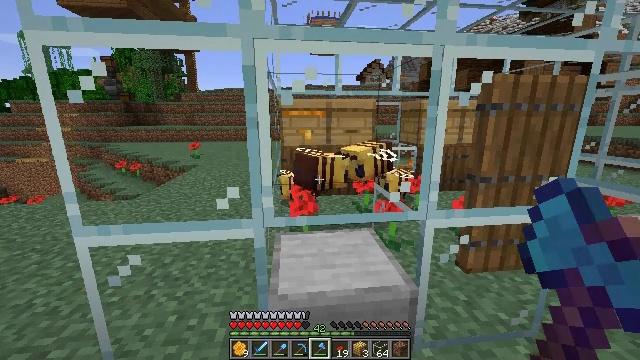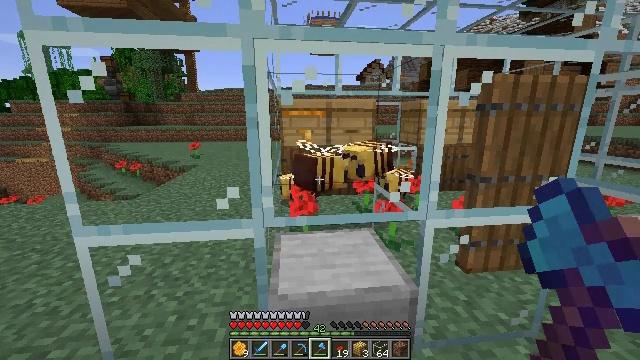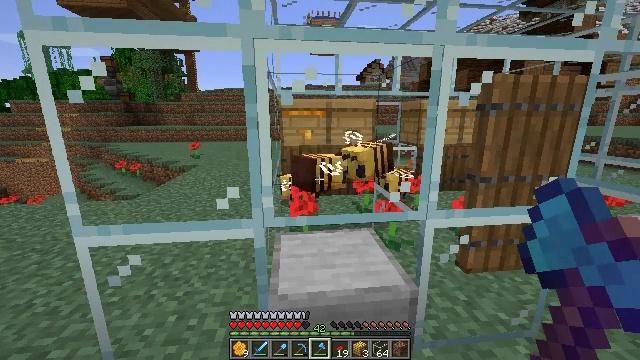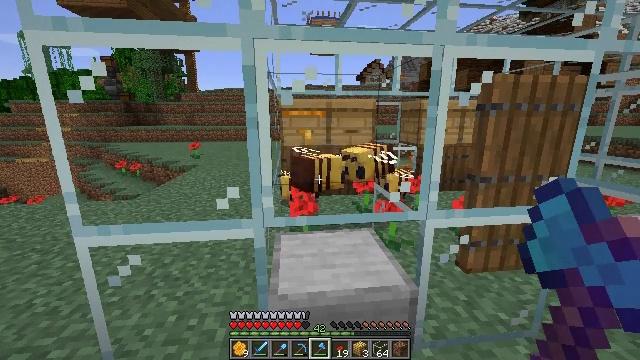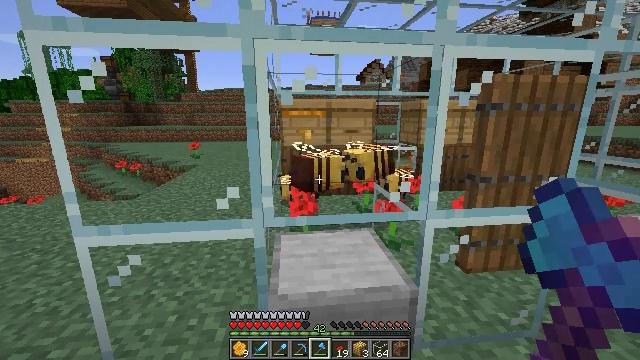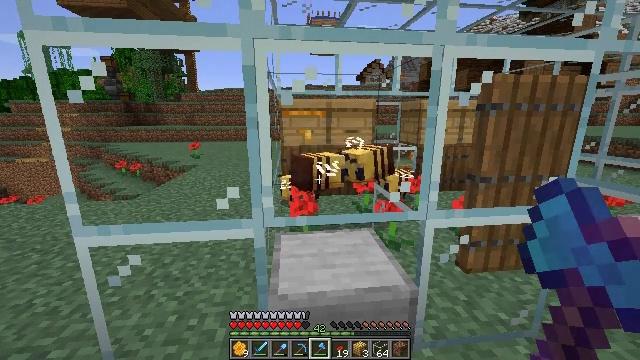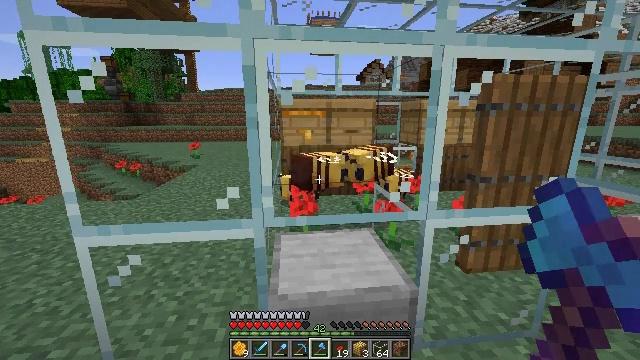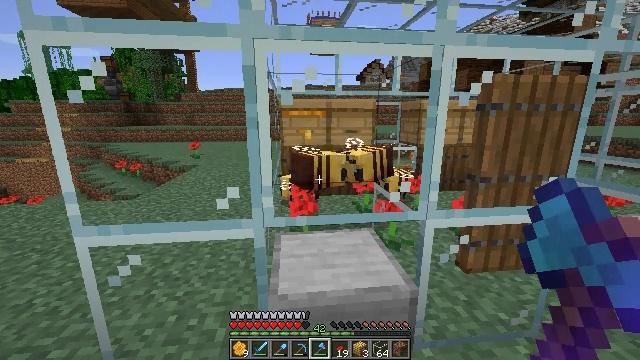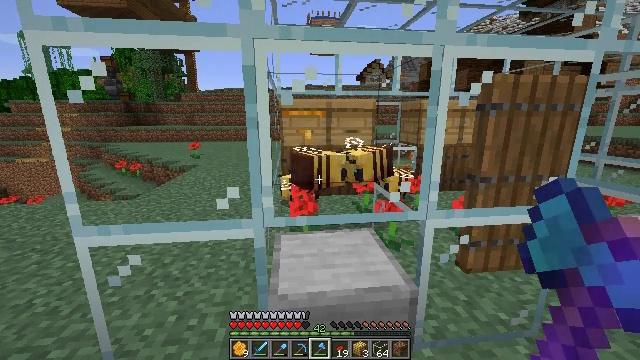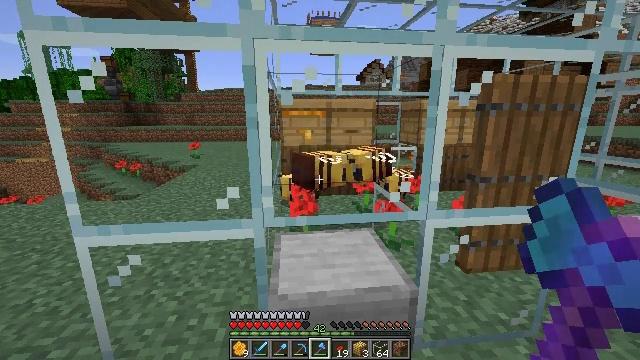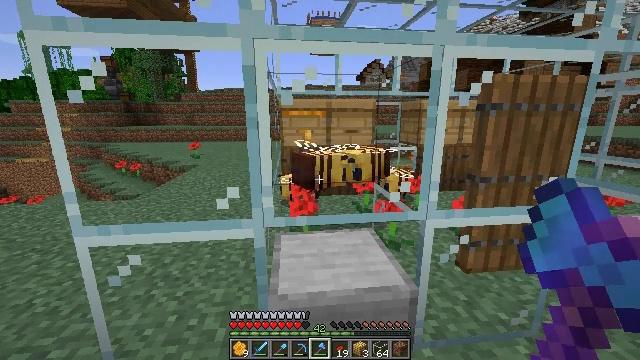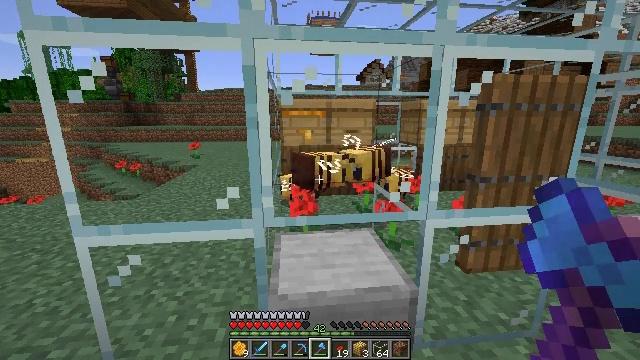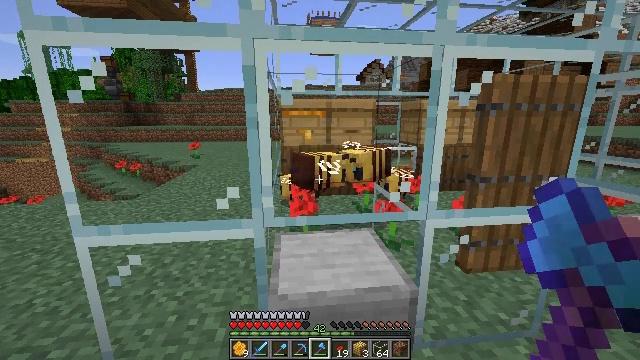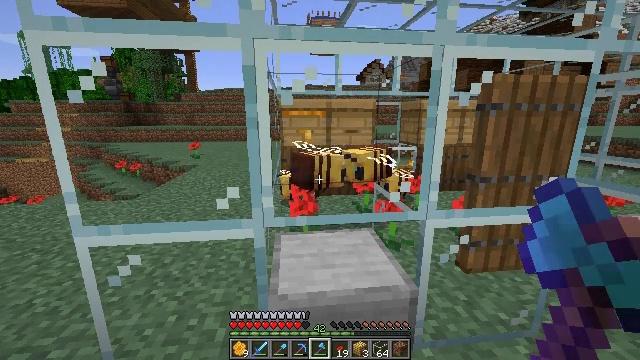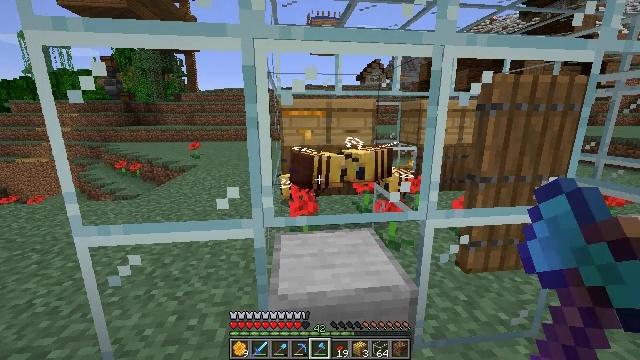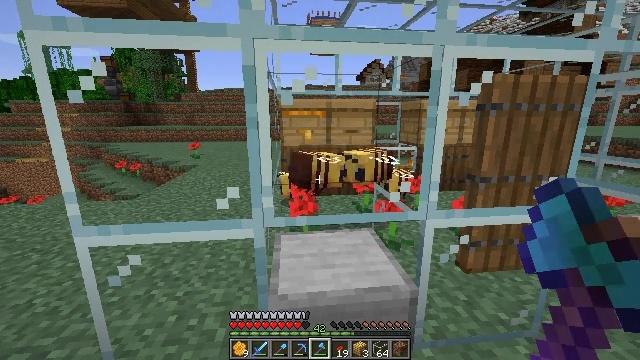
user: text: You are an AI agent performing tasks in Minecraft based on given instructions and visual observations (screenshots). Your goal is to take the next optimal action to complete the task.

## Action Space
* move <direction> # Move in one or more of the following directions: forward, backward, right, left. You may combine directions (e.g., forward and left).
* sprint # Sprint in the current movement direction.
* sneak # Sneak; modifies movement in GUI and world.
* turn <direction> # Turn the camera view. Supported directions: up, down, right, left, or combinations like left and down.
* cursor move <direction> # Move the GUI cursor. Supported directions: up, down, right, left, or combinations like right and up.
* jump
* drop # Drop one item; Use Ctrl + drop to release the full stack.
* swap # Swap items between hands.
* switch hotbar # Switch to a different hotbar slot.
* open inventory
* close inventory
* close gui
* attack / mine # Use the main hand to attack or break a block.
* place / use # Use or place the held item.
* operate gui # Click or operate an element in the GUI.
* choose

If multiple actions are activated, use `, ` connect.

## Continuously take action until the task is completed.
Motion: motion action
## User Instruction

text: Break the poppy plant.
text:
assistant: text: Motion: attack / mine
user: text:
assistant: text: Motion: attack / mine
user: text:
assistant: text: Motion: attack / mine
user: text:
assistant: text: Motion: attack / mine
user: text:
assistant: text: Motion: attack / mine
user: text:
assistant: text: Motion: attack / mine
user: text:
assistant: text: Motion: attack / mine
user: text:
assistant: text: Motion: attack / mine
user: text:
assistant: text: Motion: attack / mine
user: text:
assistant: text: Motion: attack / mine
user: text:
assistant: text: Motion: attack / mine
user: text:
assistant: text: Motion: attack / mine
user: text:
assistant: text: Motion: attack / mine
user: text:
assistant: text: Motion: attack / mine
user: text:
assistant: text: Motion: attack / mine
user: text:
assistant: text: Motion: attack / mine
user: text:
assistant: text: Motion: attack / mine
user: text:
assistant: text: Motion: attack / mine
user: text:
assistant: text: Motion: attack / mine
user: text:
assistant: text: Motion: attack / mine
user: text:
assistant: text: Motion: attack / mine
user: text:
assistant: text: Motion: attack / mine
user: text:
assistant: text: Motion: attack / mine
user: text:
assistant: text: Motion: attack / mine
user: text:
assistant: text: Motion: attack / mine
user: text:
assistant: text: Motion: attack / mine
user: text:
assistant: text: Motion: attack / mine
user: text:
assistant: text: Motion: attack / mine
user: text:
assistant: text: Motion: attack / mine
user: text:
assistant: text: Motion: attack / mine